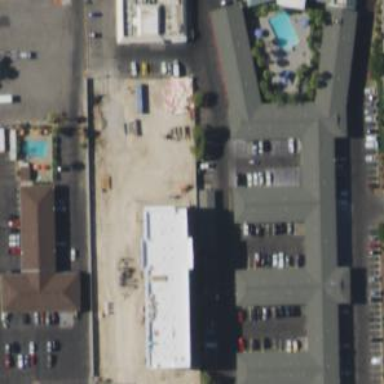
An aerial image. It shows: Building that is motel.